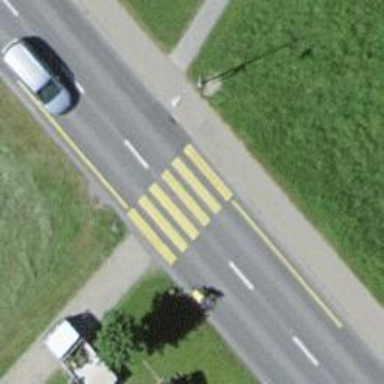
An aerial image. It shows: Uncontrolled zebra crossing on the road.